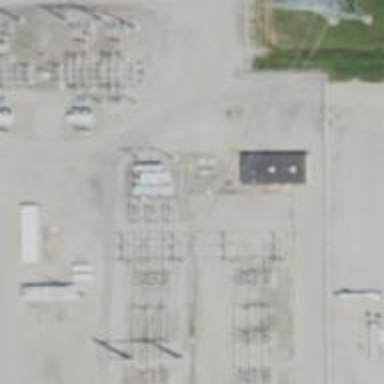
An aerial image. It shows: Switch used for power control.